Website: lowes
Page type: order-returns
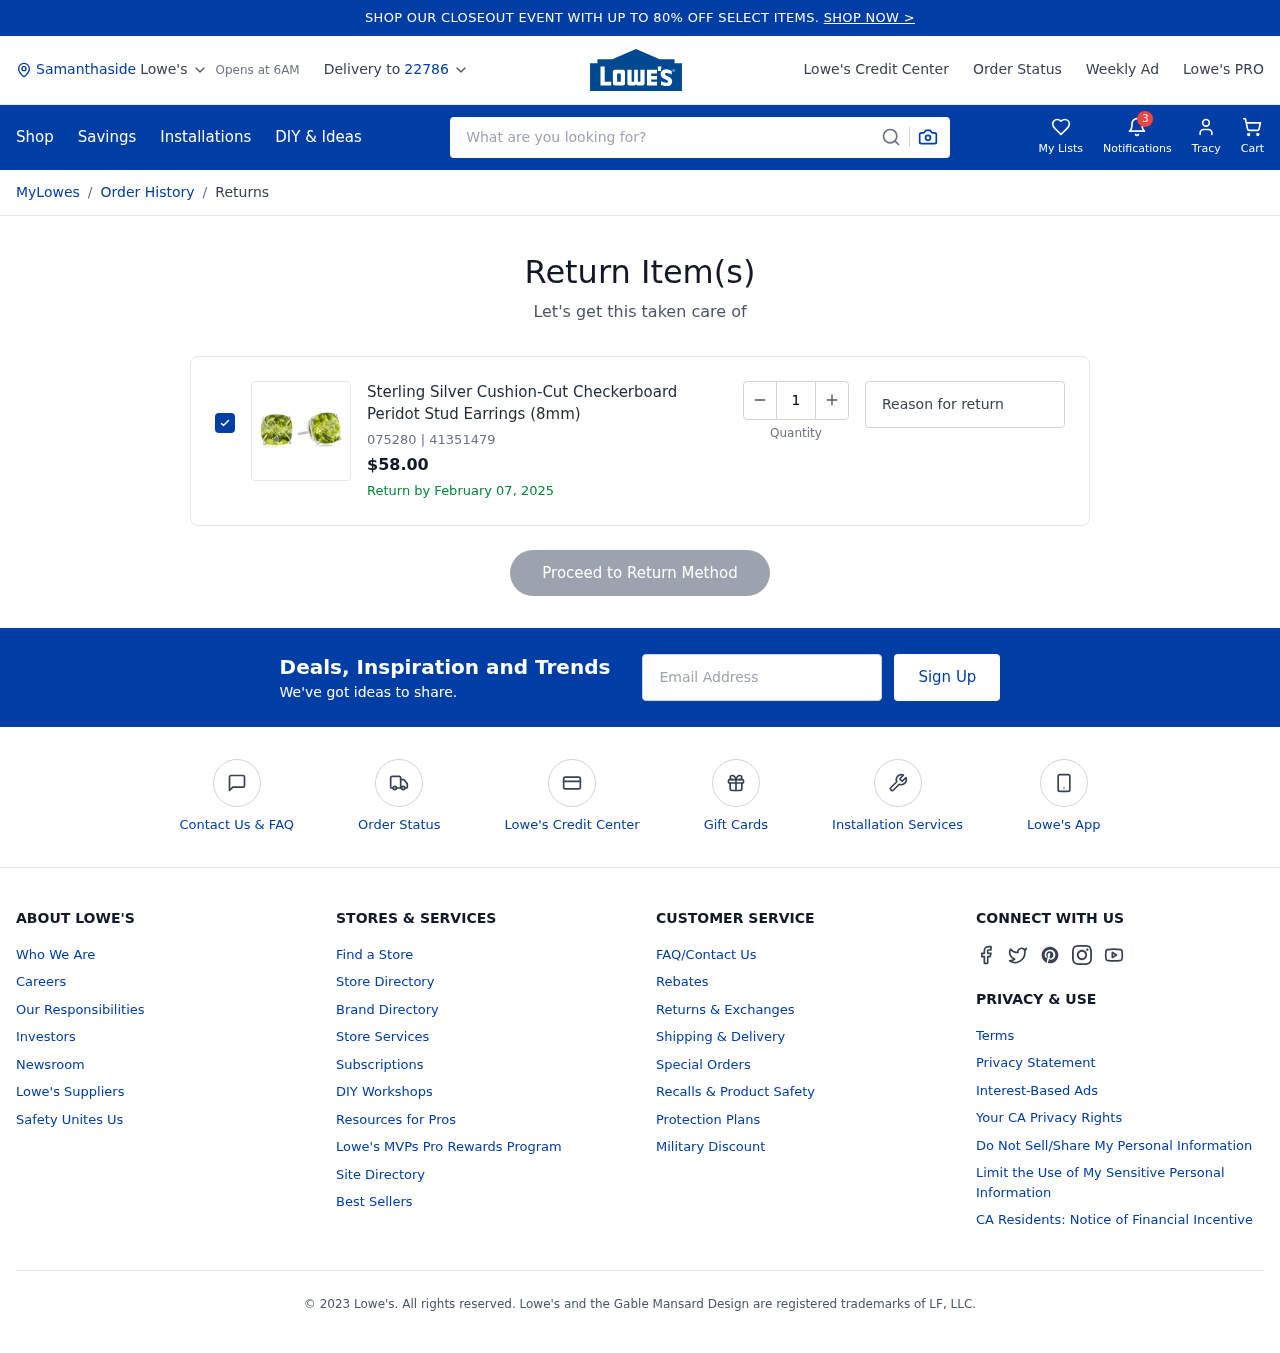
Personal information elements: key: PII_CITY
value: Samanthaside
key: PII_FIRSTNAME
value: Tracy
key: PII_POSTCODE
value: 22786
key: PII_EMAIL
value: tyoung@gmail.com
Product elements: key: PRODUCT1_NAME
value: Sterling Silver Cushion-Cut Checkerboard Peridot Stud Earrings (8mm)
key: PRODUCT1_PRICE
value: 58
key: PRODUCT1_ITEM_NUMBER
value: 075280
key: PRODUCT1_MODEL_NUMBER
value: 41351479
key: PRODUCT1_QUANTITY
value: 1
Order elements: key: ORDER_RETURN_BY_DATE
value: February 07, 2025